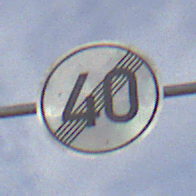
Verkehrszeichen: EndeGeschwindigkeit40
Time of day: MorningAfternoon
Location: Outdoor (Suburban)
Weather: PartlyCloudy
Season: NotSpecified
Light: Natural